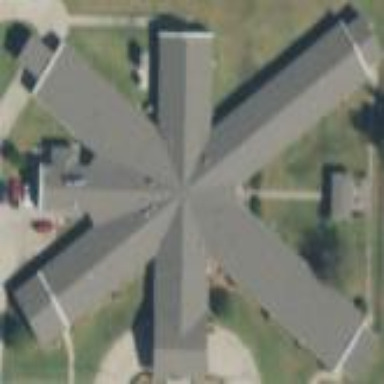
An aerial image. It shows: Nursing home building.